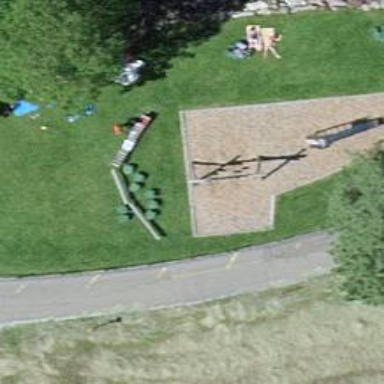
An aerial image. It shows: Playground with swings.